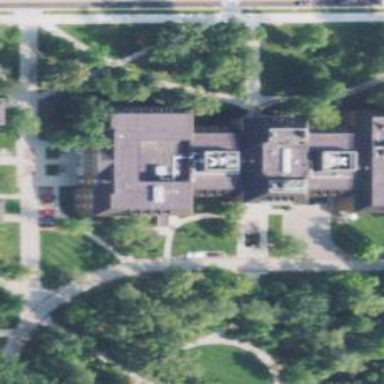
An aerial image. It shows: University building.